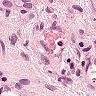
Metastatic tissue present: yes